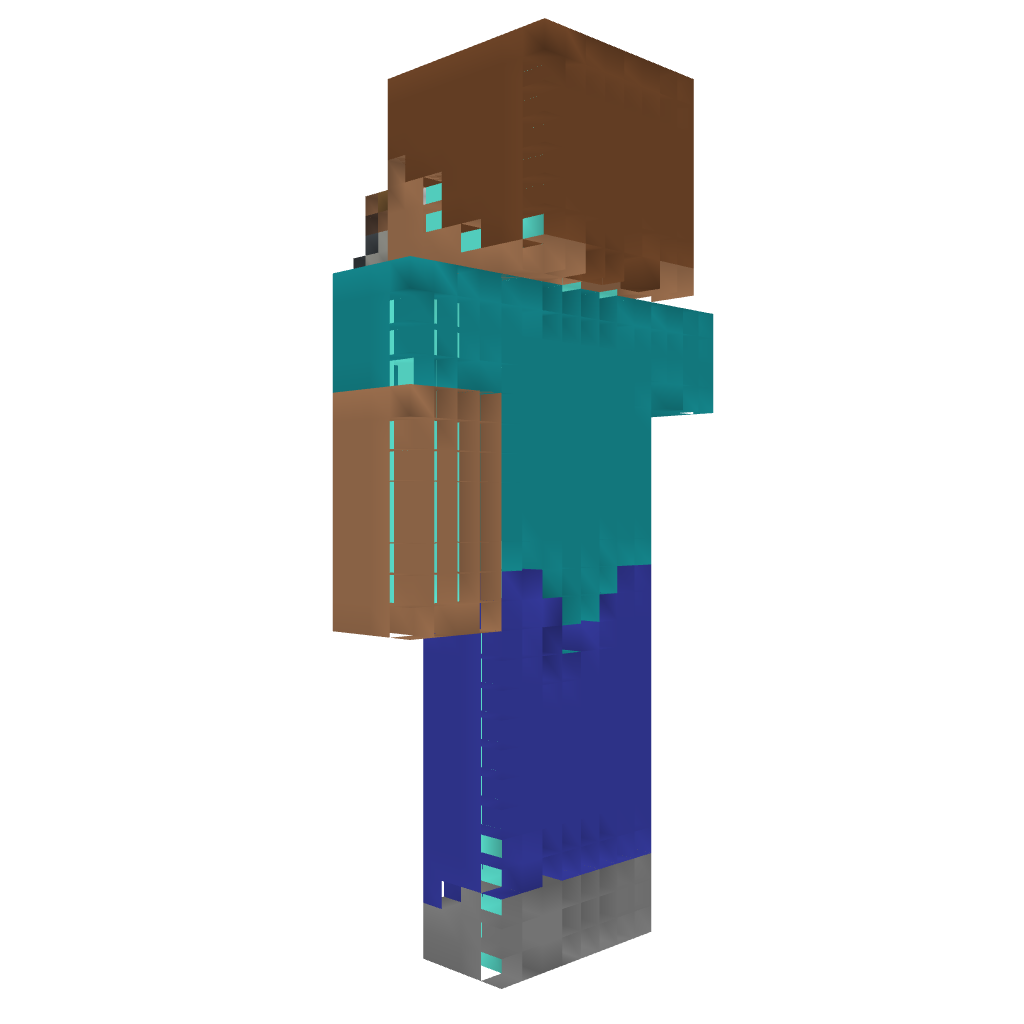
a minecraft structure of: Steve the miner statue